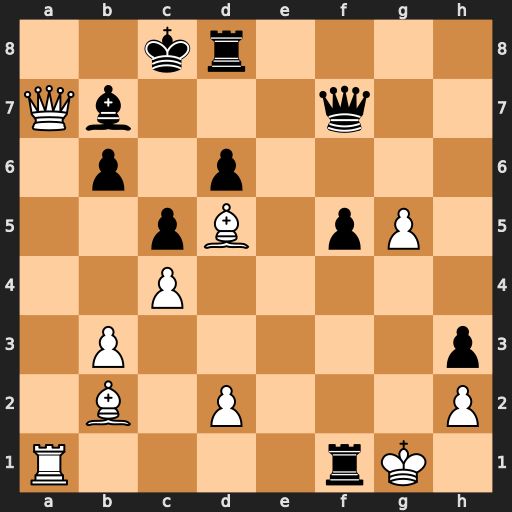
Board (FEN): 2kr4/Qb3q2/1p1p4/2pB1pP1/2P5/1P5p/1B1P3P/R4rK1
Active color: w
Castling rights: -
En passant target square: -
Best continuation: Kxf1 Bxd5 cxd5 Qxa7 Rxa7